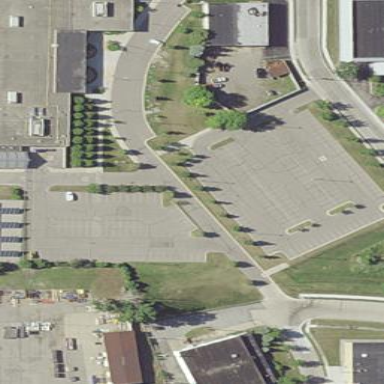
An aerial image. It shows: Parking area.